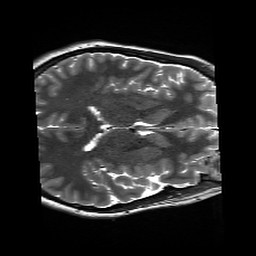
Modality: T2w
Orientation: axial
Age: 20
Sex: female
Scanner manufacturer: siemens
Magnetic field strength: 3 T
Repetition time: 13.52 s
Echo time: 0.088 s